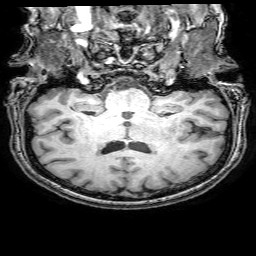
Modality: T1w
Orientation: sagittal
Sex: female
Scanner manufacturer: philips
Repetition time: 0.008283 s
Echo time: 0.00381 s